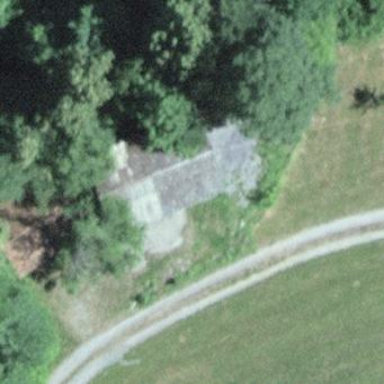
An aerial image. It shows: Rural barn.